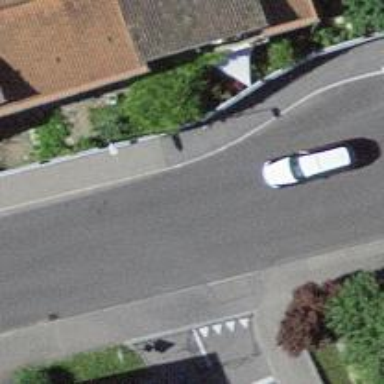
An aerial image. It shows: Asphalt road with primary highway designation. There is dedicated cycle lane on the left.